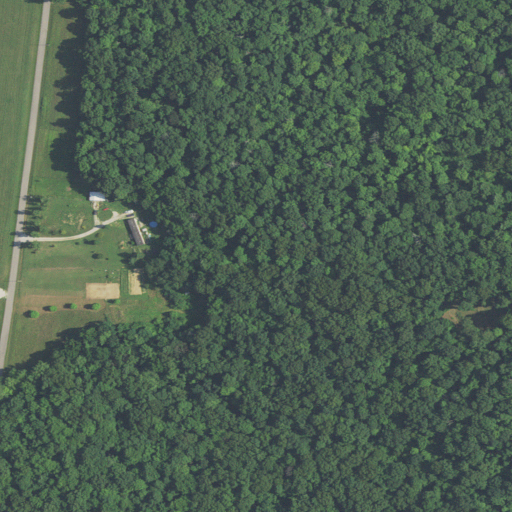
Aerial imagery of mountain in Indiana named Benz Hill containing deciduous forest, pasture, grassland, and open development